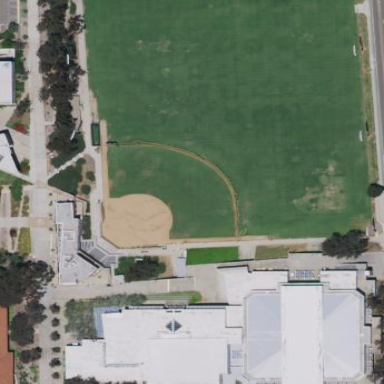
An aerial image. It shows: Softball pitch for leisure sports.